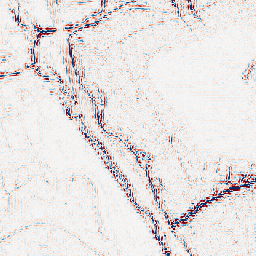
Category: wavelet
Decomposition family: wavelet_dwt
Decomposition parameters: wavelet: db2
level: 2
Upsampling method: edge_directed
Upsampling parameters: scale: 2
Upsampling scale: 2